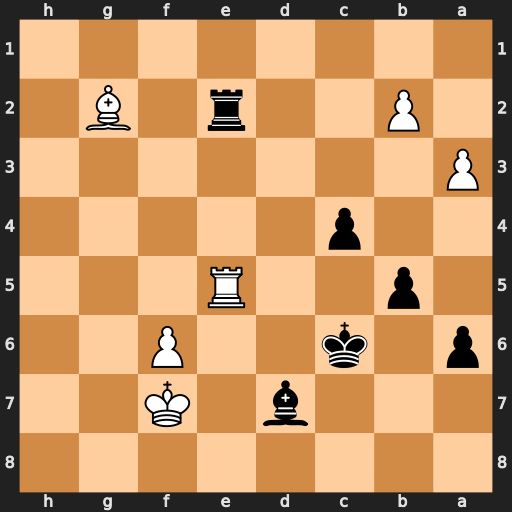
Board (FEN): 8/3b1K2/p1k2P2/1p2R3/2p5/P7/1P2r1B1/8
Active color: b
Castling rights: -
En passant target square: -
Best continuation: Rxg2 Ke7 Rxb2 f7 Rf2